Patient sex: F
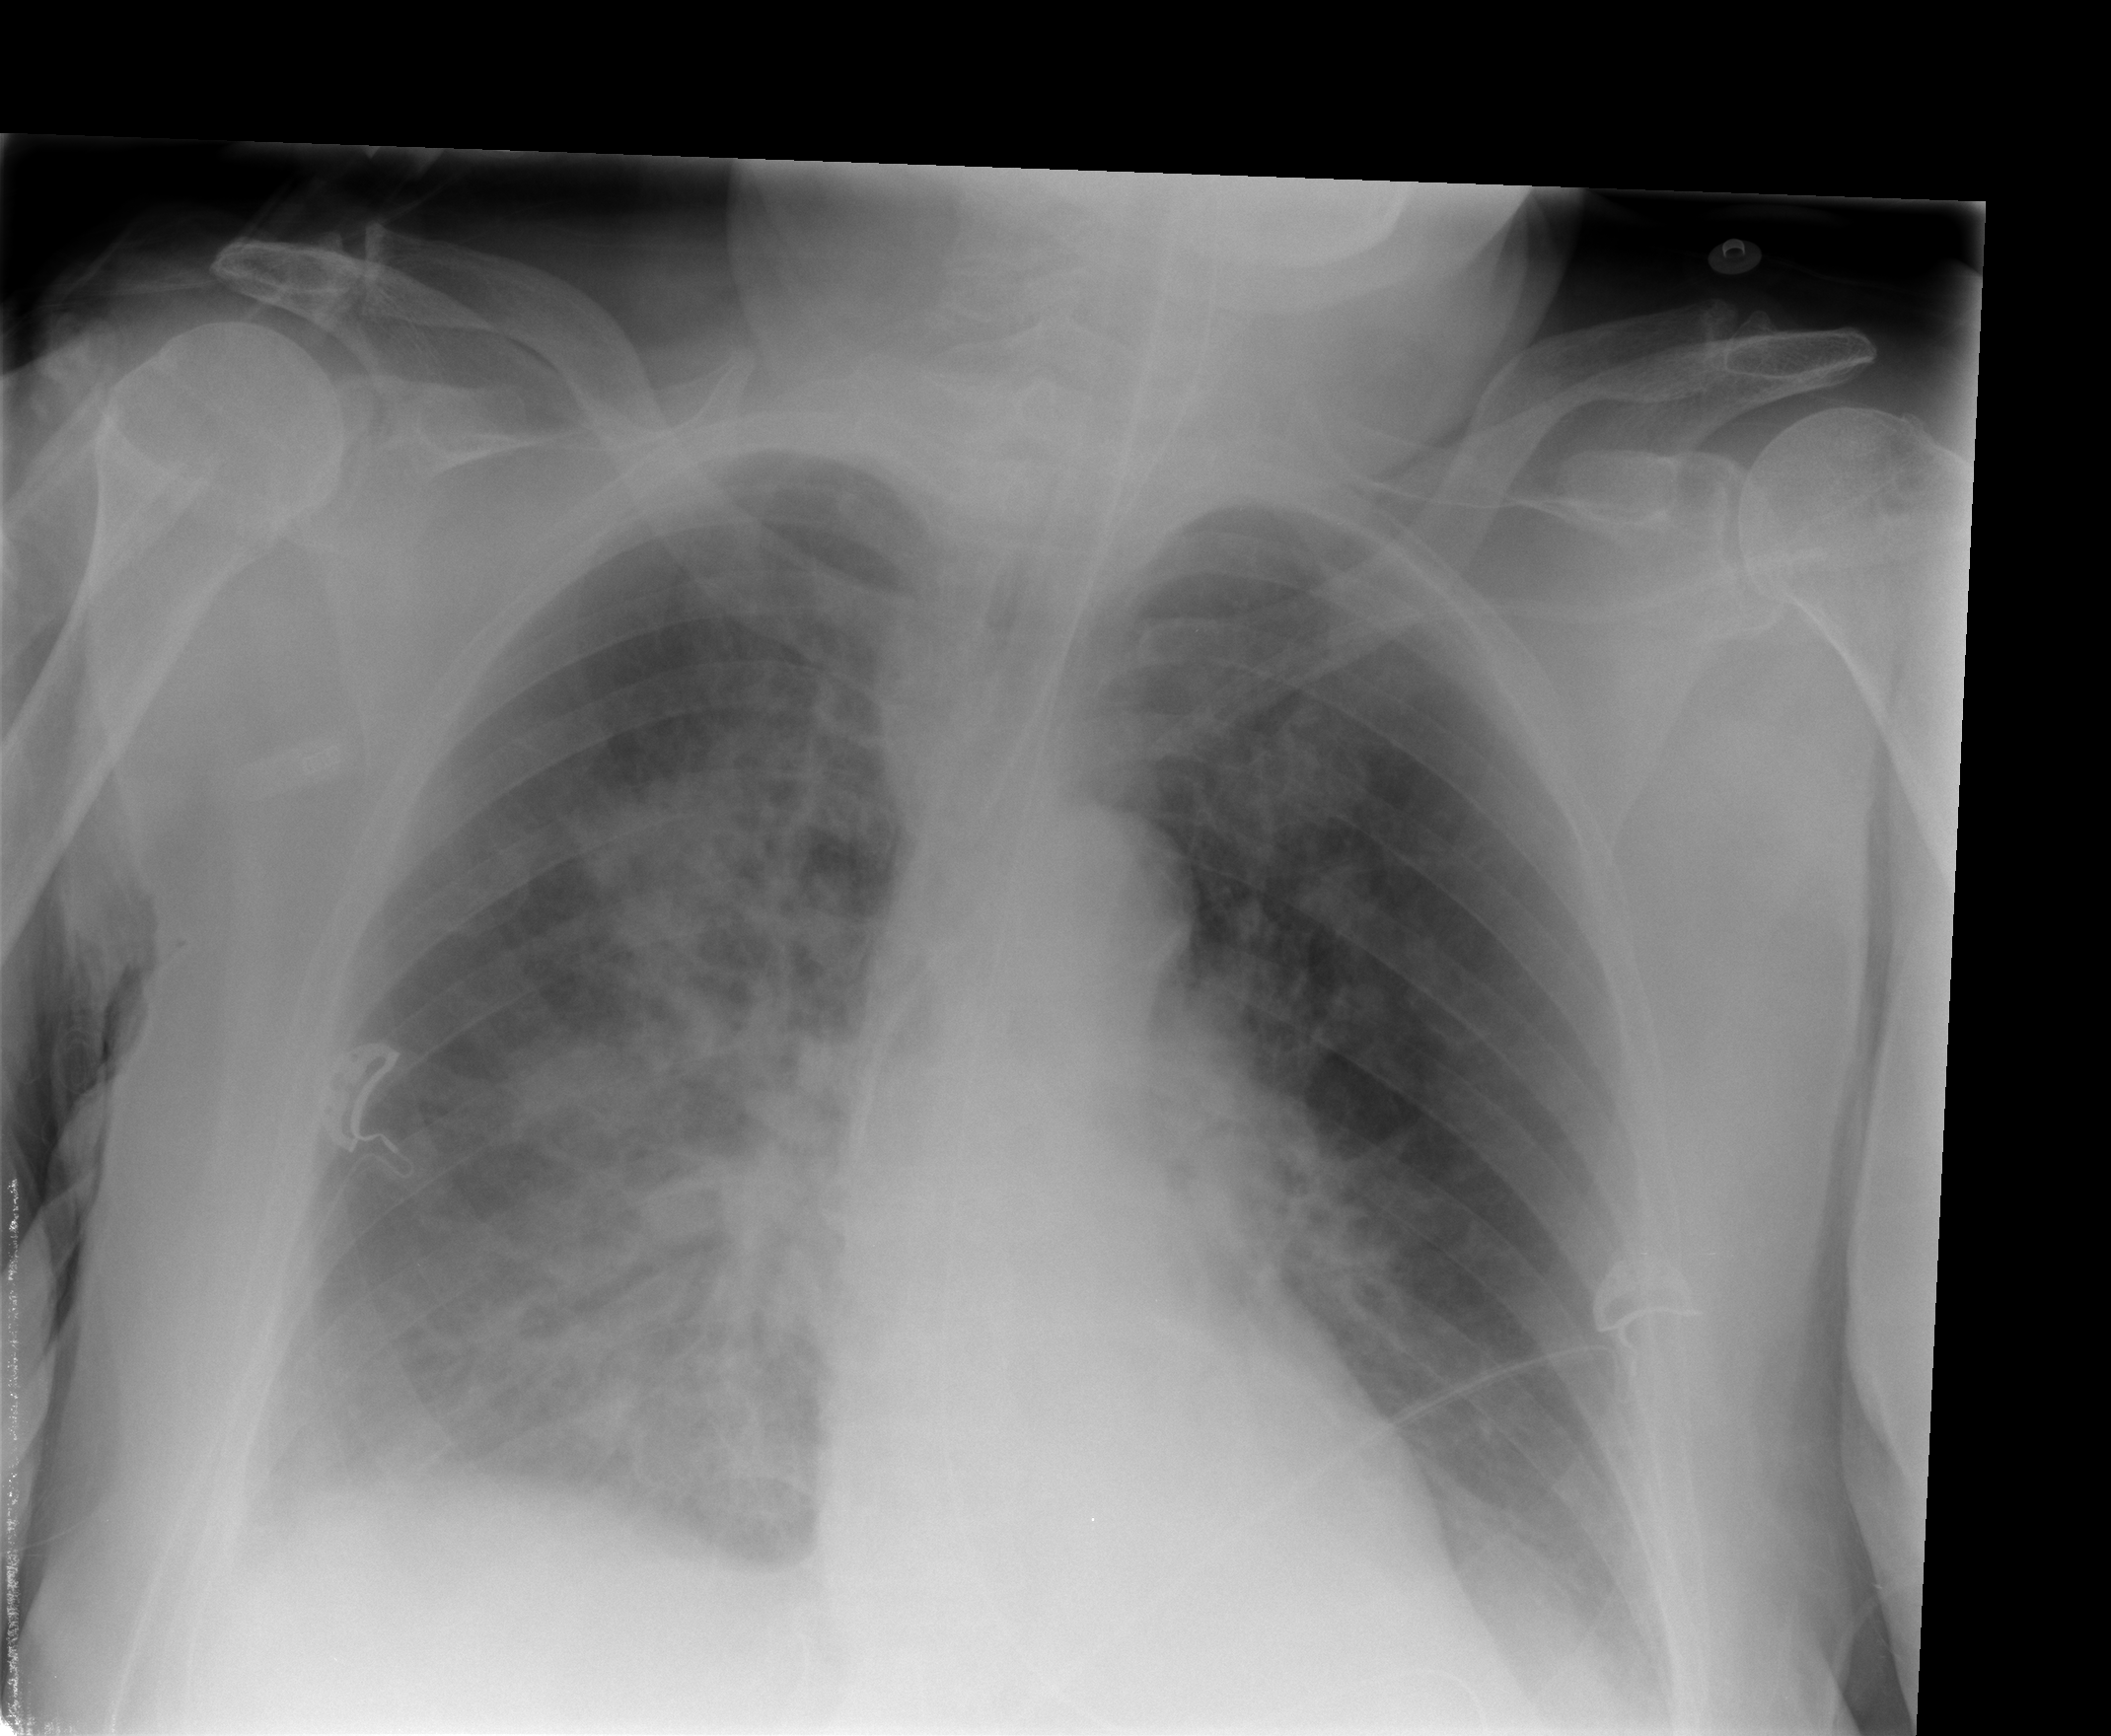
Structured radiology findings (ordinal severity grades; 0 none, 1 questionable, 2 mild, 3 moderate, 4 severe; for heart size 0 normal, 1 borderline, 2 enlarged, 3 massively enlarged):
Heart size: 0
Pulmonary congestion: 3
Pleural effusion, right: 2
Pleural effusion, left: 1
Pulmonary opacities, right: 3
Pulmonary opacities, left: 2
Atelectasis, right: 2
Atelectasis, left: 2